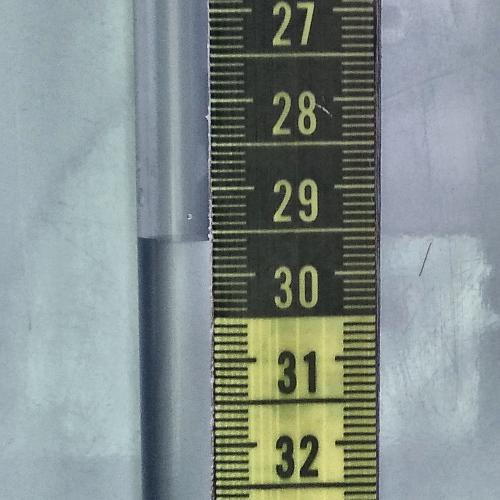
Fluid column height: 29.6 cm